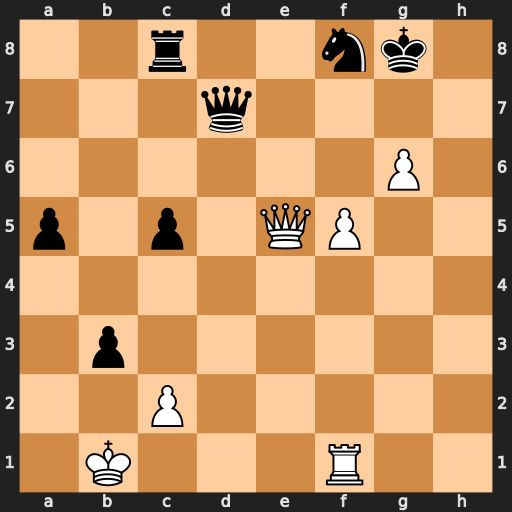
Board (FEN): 2r2nk1/3q4/6P1/p1p1QP2/8/1p6/2P5/1K3R2
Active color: w
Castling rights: -
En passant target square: -
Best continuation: Rh1 bxc2+ Kc1 Qd1+ Rxd1 cxd1=R+ Kxd1